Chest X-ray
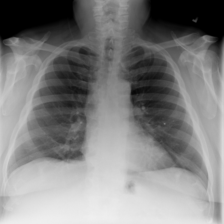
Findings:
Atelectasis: negative
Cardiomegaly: negative
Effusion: negative
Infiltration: positive
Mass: negative
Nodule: negative
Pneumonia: negative
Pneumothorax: negative
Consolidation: negative
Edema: negative
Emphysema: negative
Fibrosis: negative
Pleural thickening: negative
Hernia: negative